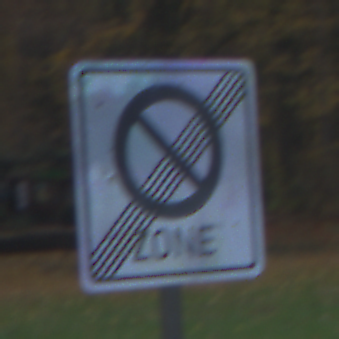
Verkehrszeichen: EndeEingeschraenktesHalteverbotZone
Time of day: SunriseSunset
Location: Outdoor (Nature)
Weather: PartlyCloudy
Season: Autumn
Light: Natural